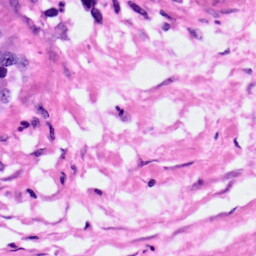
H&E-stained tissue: Pancreatic